This is a demodulated (Hilbert-envelope) spectrum computed from a bearing vibration snapshot; the dashed markers indicate where each bearing fault type would appear (BPFO, BPFI, BSF, FTF). Diagnose the bearing from this image, choosing from: normal, inner_race, outer_race, ball.
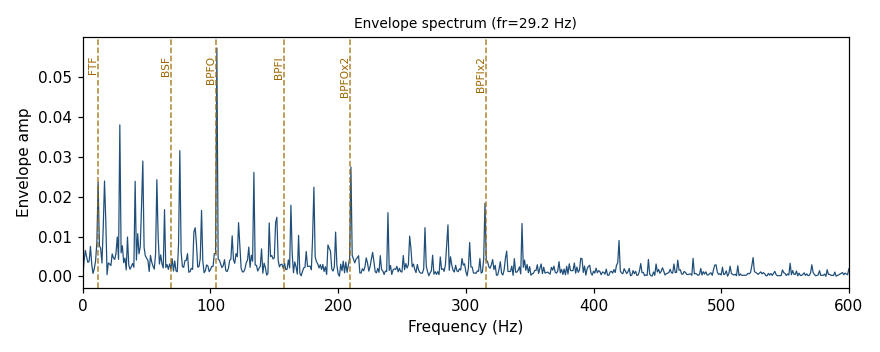
Answer: outer_race